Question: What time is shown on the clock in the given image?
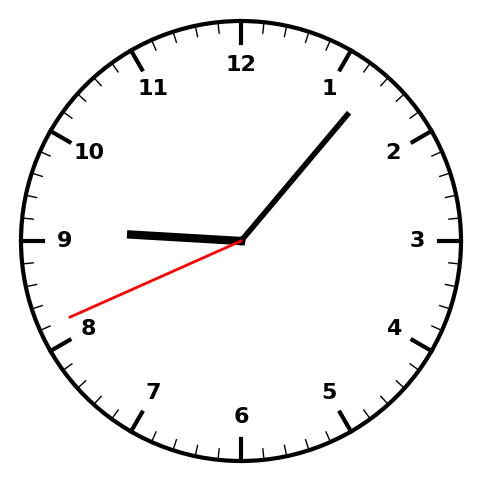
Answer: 09:06:41